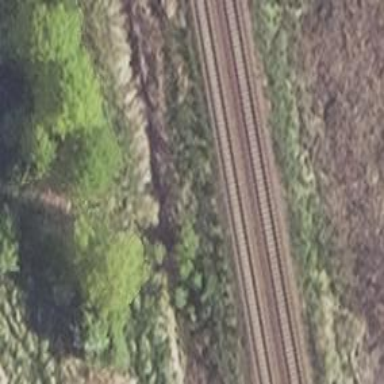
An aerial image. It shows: Railway milestone.